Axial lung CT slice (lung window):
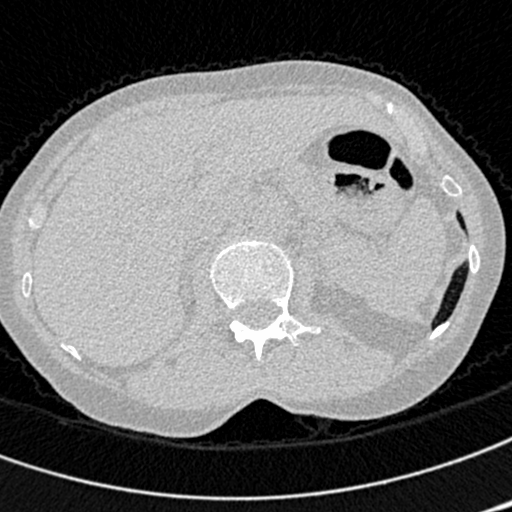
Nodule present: no